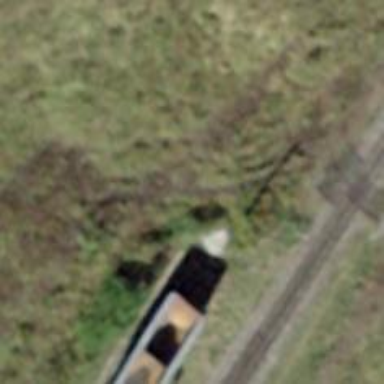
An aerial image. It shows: Railway buffer stop.